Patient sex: M
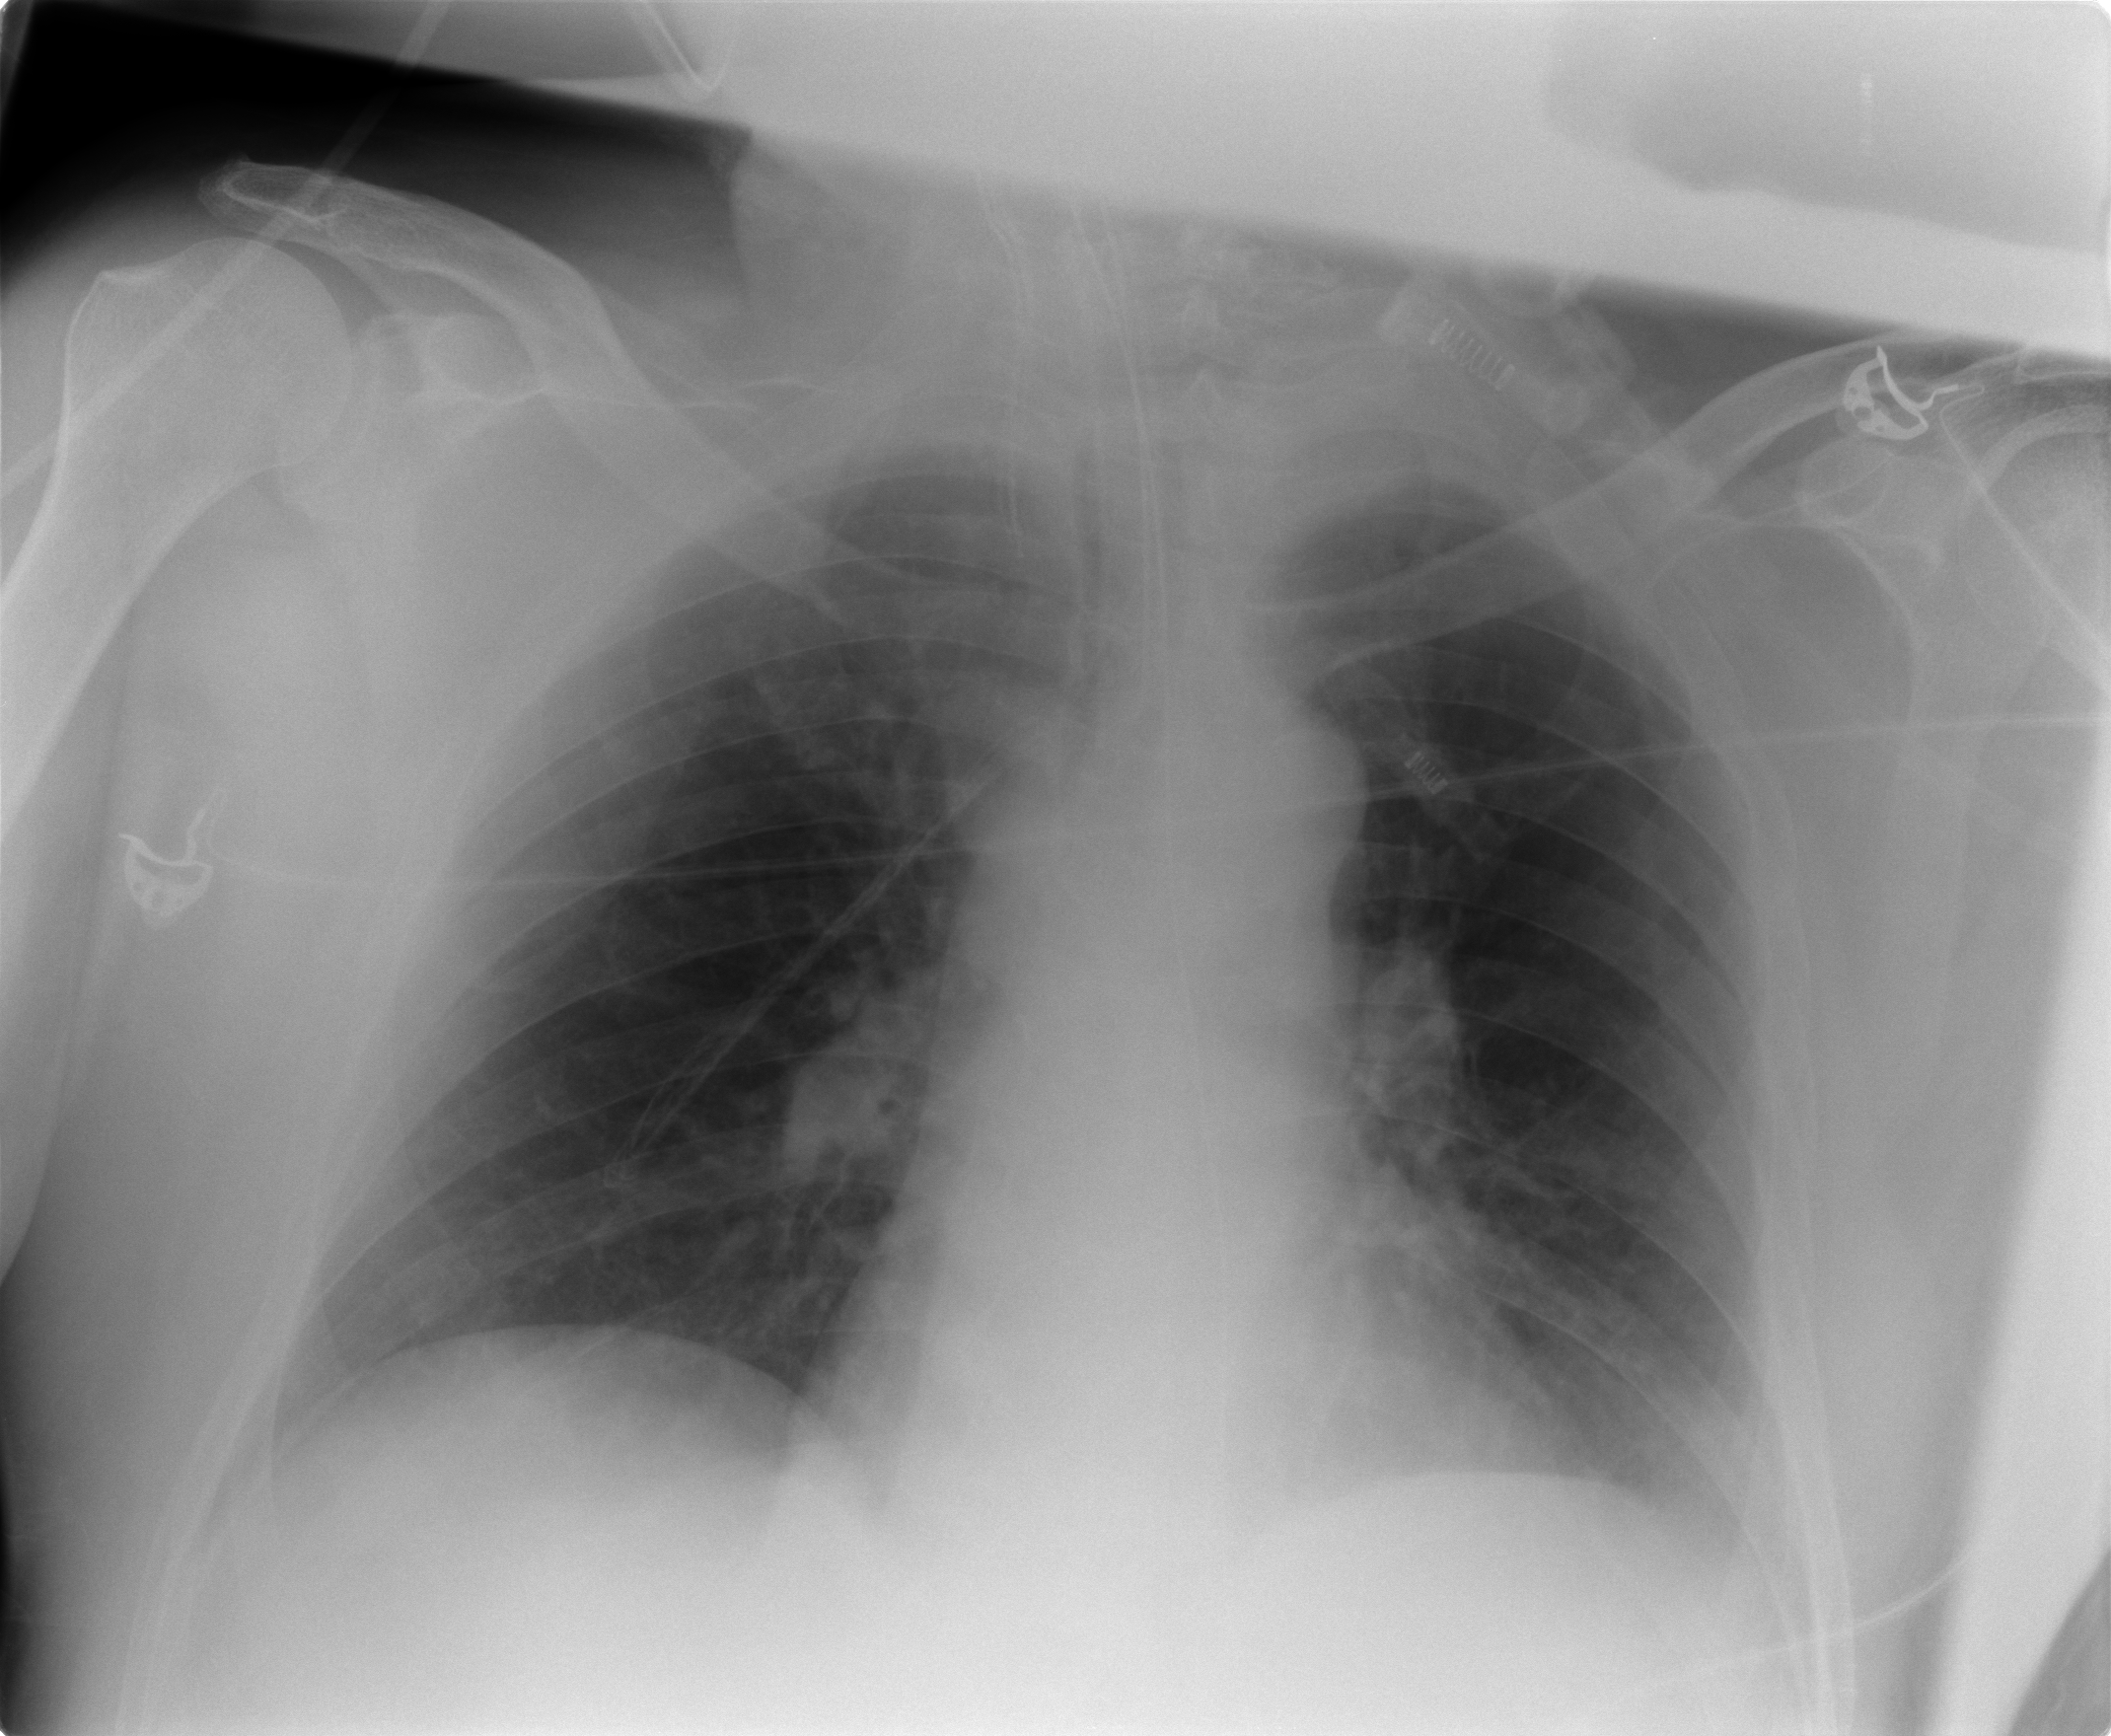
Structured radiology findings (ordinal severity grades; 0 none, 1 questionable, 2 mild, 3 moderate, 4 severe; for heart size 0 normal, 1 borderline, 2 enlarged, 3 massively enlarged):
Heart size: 0
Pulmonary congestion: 0
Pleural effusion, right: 0
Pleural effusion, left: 1
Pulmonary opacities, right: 0
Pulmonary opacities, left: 0
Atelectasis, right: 0
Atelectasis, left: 0